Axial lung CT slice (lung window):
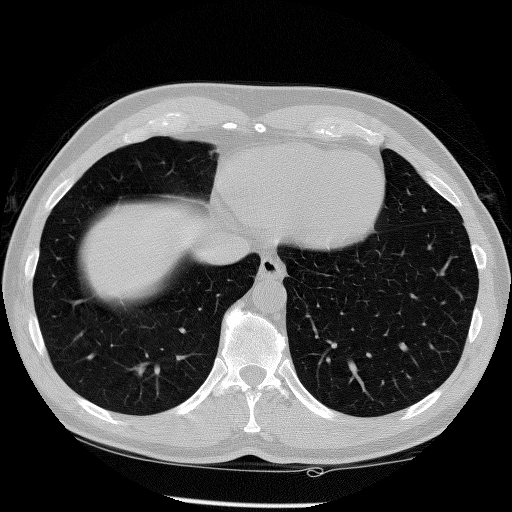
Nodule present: no